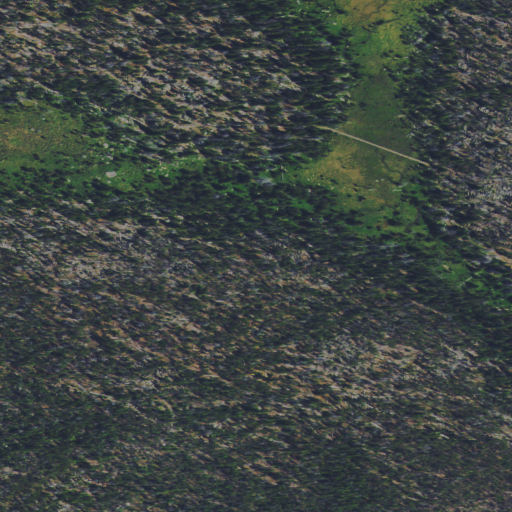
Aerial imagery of plain(s) in Montana named Halfway Park containing evergreen forest, woody wetlands, and herbaceous wetlands